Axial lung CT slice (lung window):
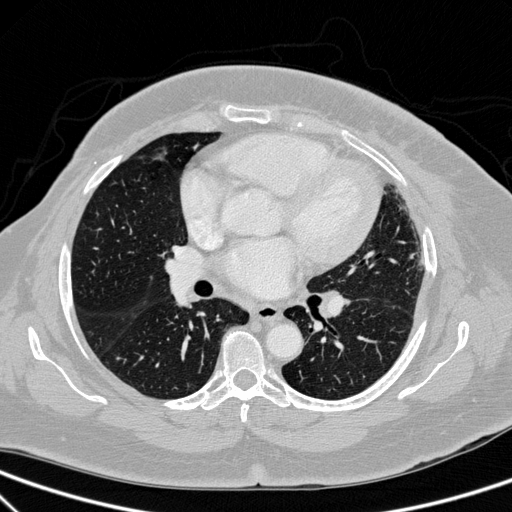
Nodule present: no